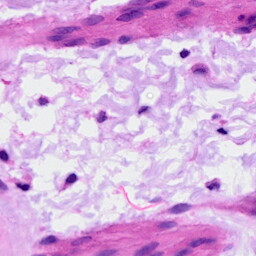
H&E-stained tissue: Ovarian